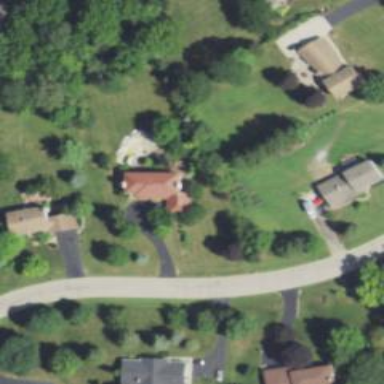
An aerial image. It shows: Driveway.